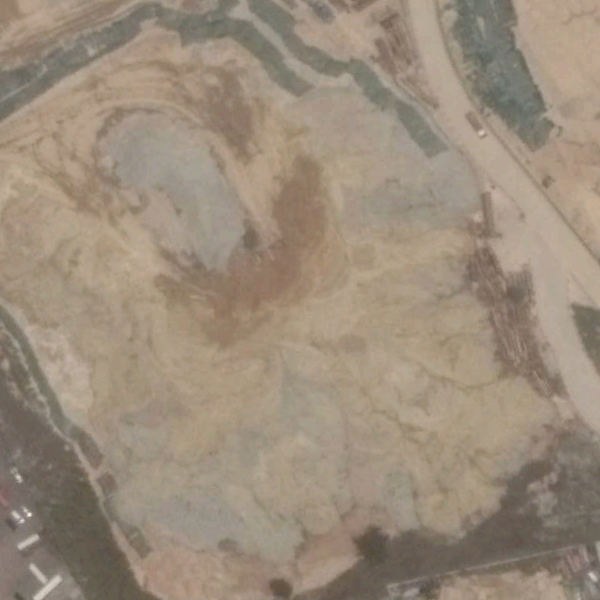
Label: BareLand